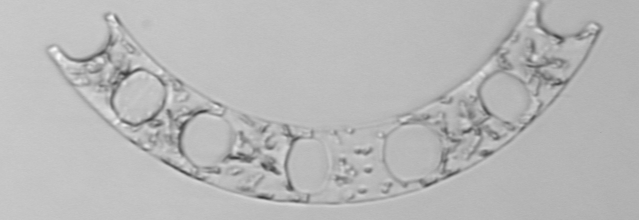
Label: Eucampia